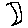
Label: moon